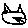
Label: cat